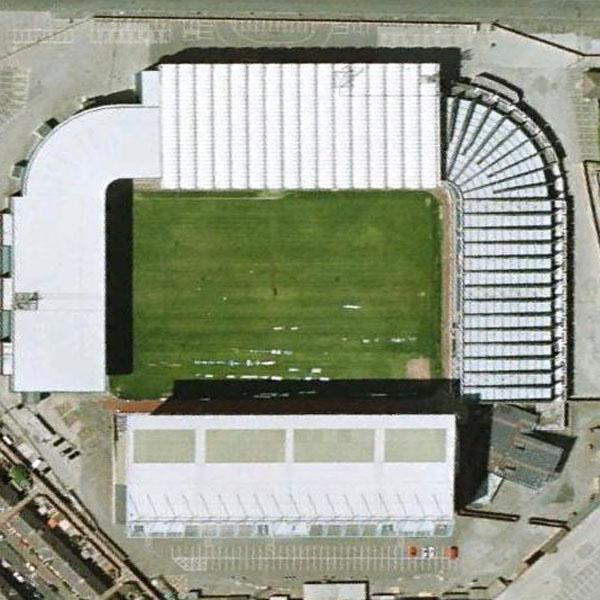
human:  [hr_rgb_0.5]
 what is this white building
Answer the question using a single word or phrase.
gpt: stadium